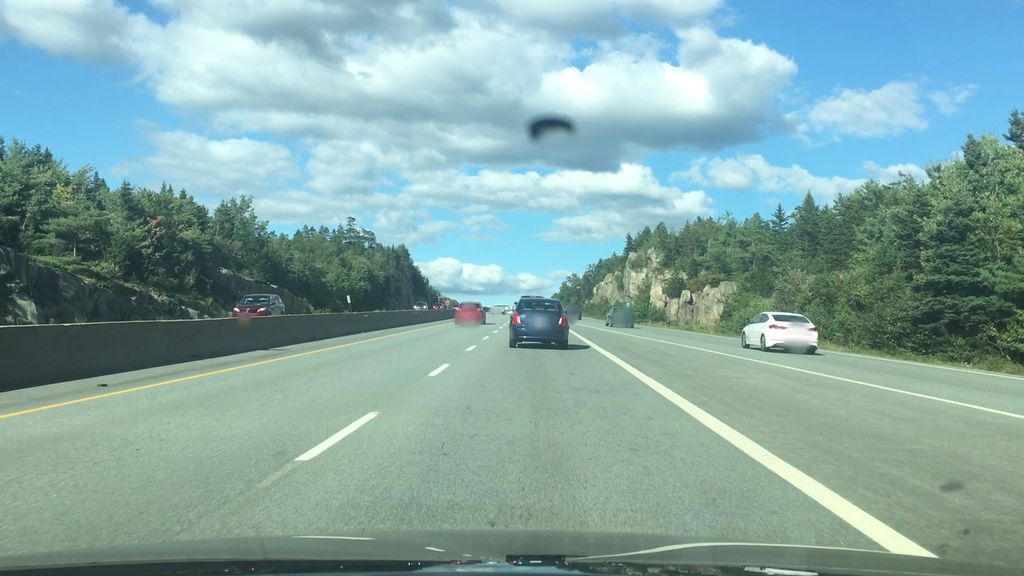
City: halifax